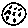
Label: moon